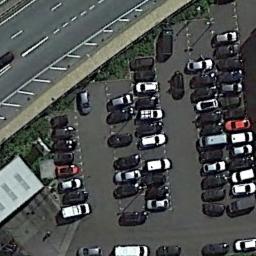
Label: parking_lot